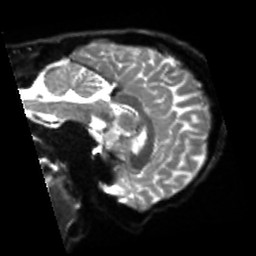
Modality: sbref
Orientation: sagittal
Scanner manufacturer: siemens
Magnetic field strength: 3 T
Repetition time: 4 s
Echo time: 0.0594 s